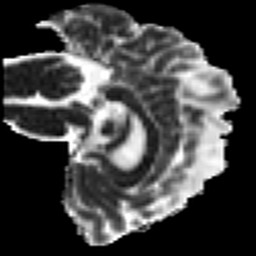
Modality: MD
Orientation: sagittal
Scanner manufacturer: siemens
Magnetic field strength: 3 T
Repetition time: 7.8 s
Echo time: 0.09 s